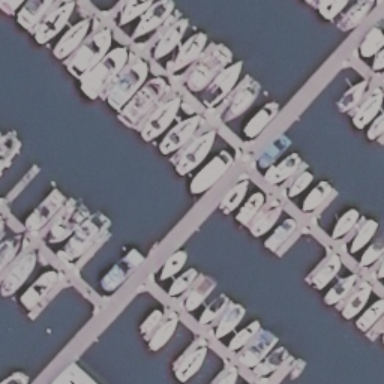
Lots of boats docked at the harbor and the boats are closed to each other .